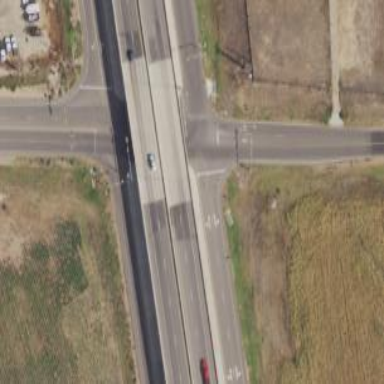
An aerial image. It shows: Bridge for trunk highway with expressway access.